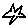
Label: star